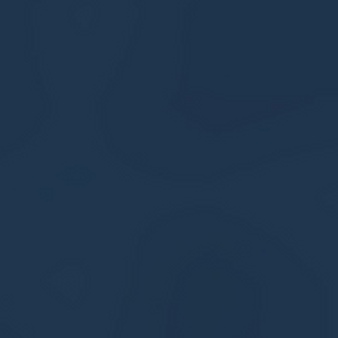
Label: other